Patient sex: M
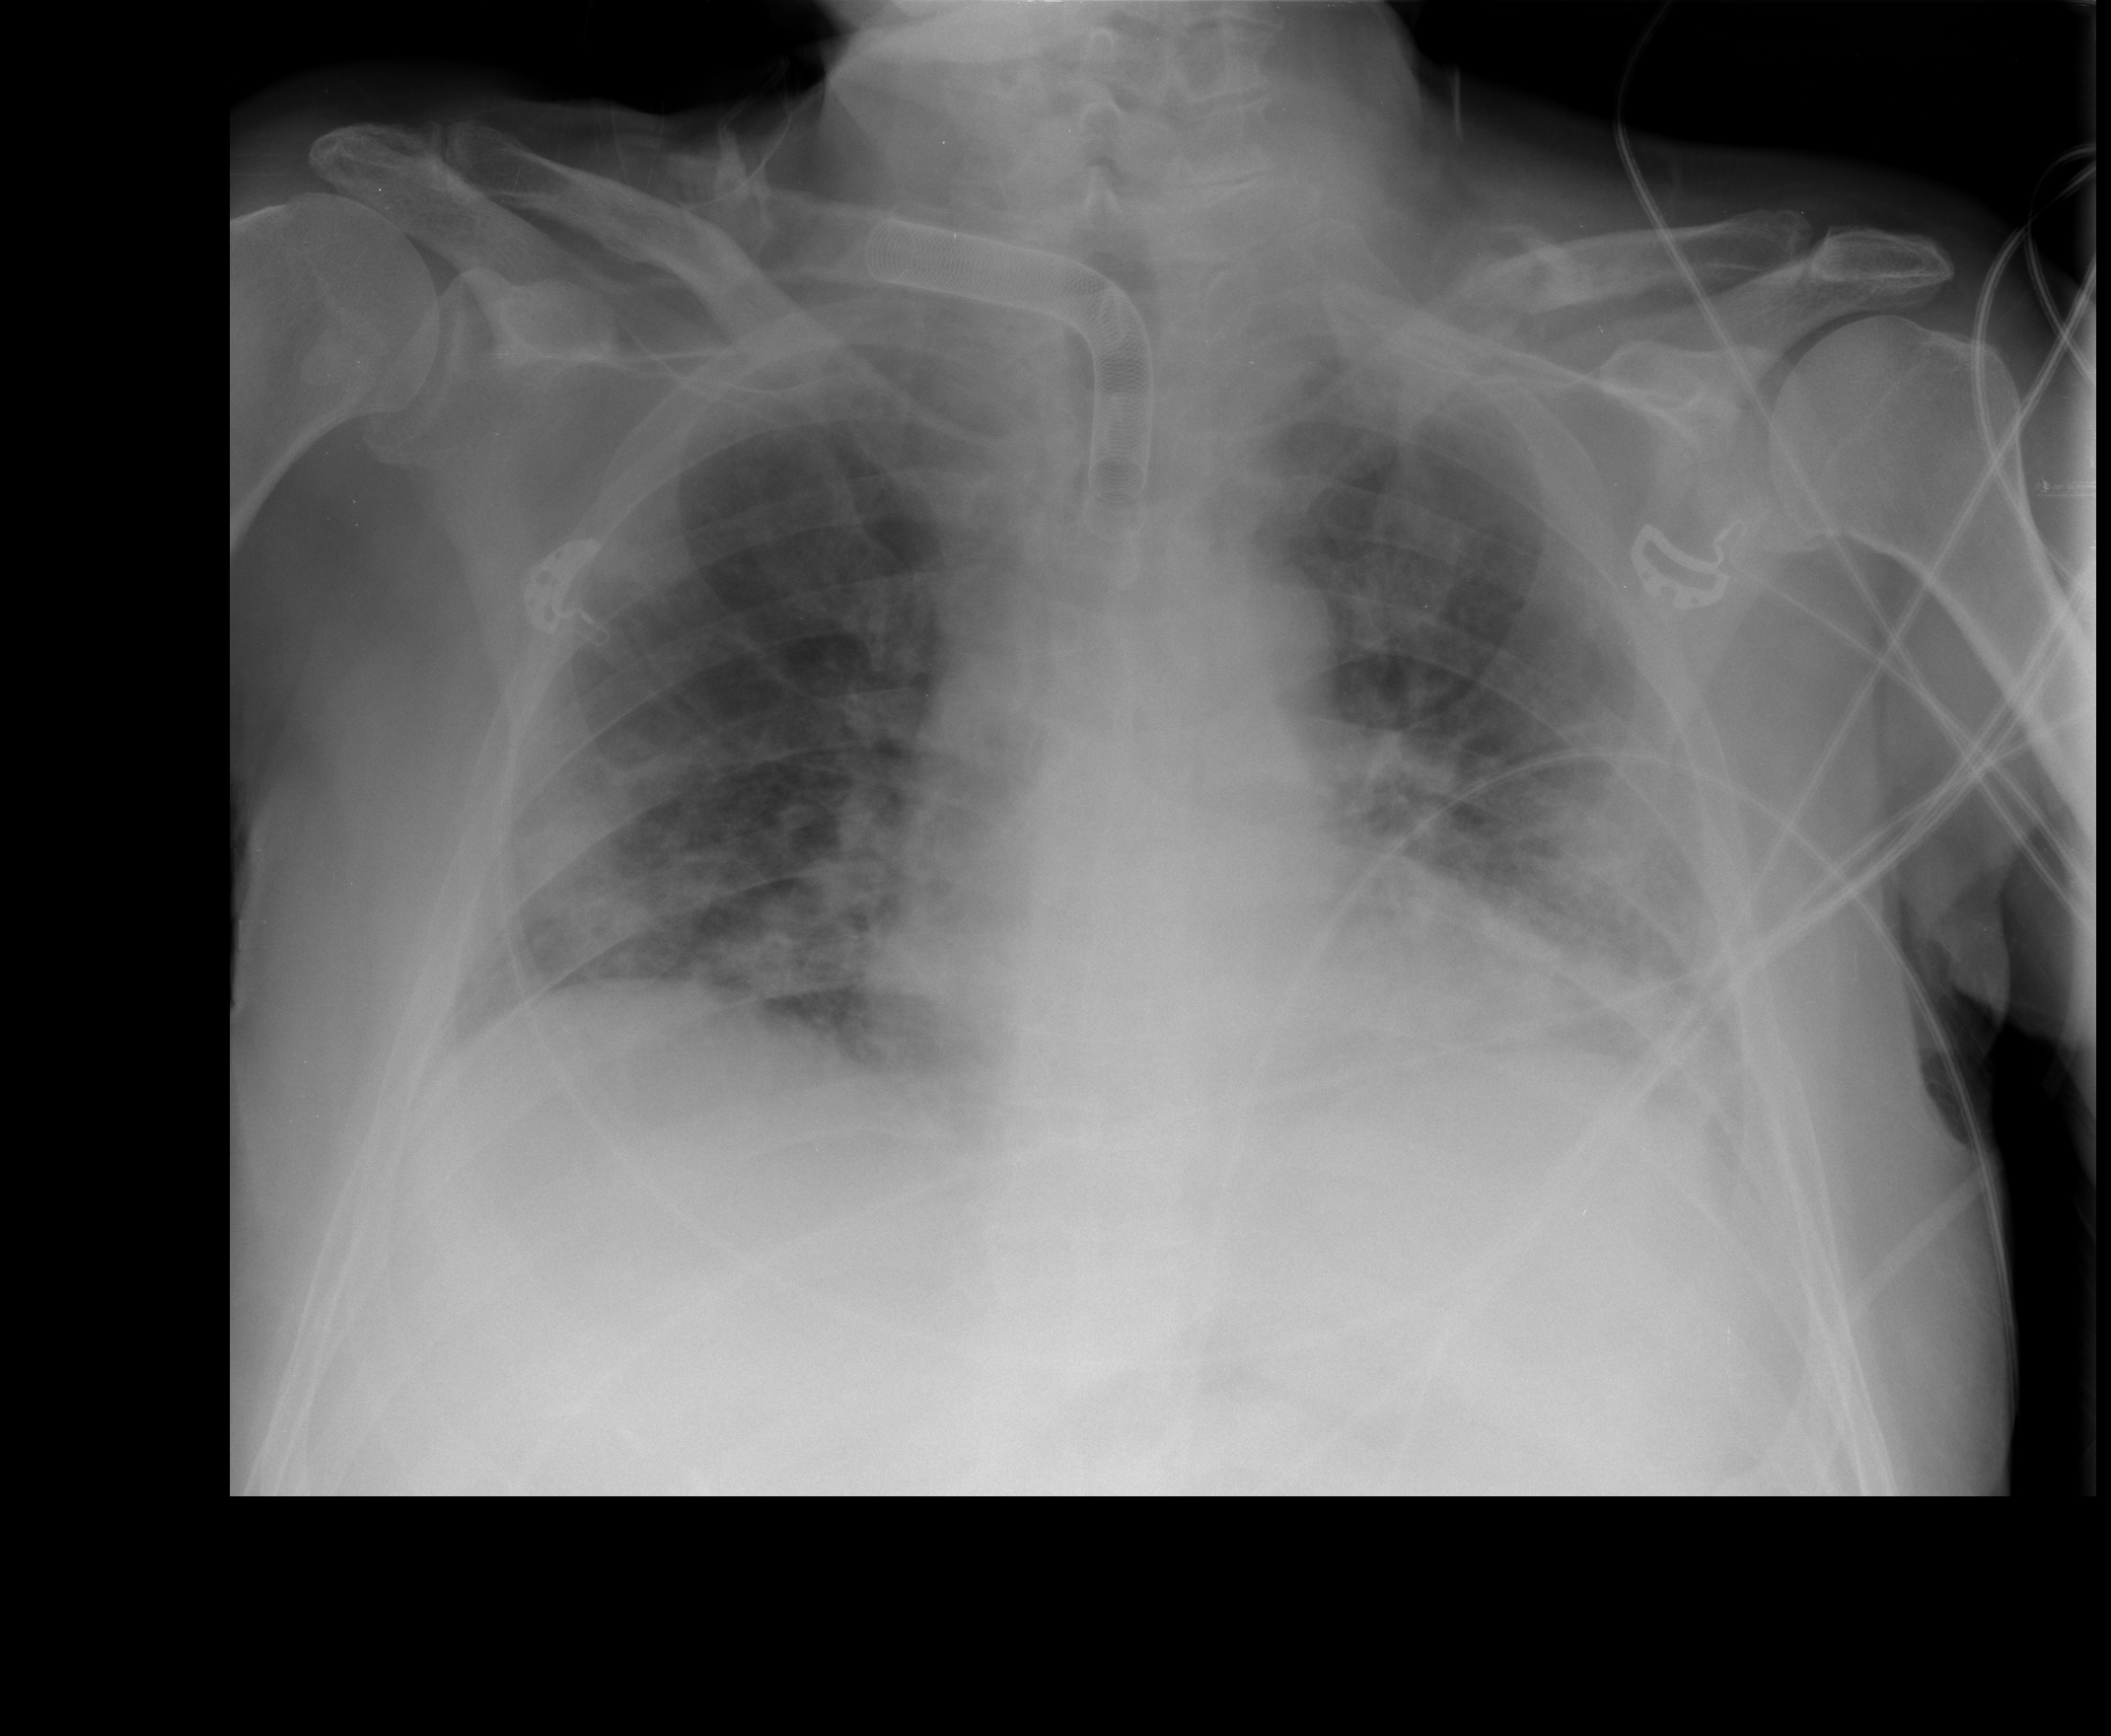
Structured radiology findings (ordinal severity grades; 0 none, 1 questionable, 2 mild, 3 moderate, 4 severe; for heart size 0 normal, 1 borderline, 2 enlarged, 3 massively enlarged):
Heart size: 2
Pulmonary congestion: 0
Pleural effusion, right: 0
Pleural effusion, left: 2
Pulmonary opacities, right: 3
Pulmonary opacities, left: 2
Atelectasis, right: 2
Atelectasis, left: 2